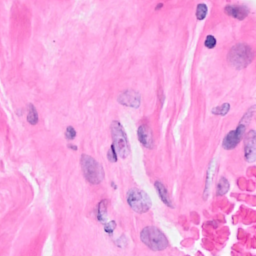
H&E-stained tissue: Breast